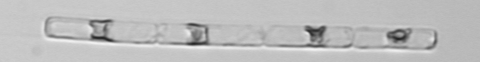
Label: Guinardia_delicatula